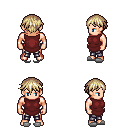
a pixel art fantasy rpg character, male body template, human, light skin, maroon tunic, metal pants, white blonde short bangs hairstyle, white slippers, four views (front, back, left, right), 2x2 character sprite sheet, small pixel art, hard edges, no anti-aliasing